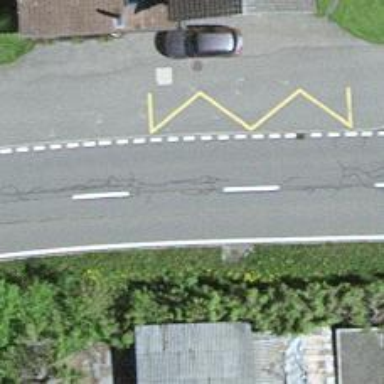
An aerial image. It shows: Bus stop with designated public transport stop position.